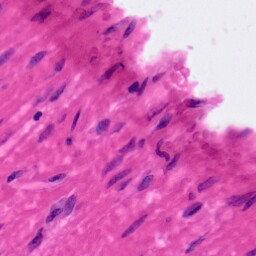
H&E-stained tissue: Pancreatic